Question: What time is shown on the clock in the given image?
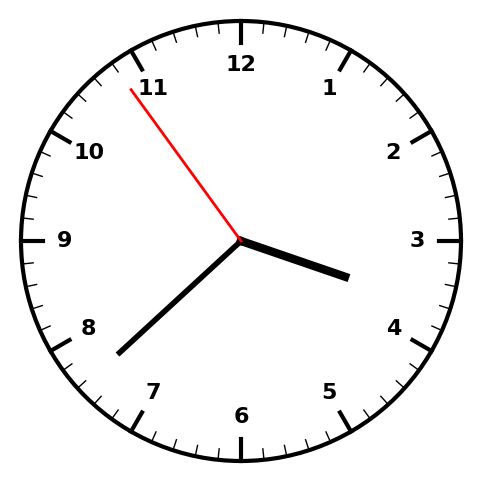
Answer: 03:37:54